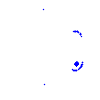
Particle: electron